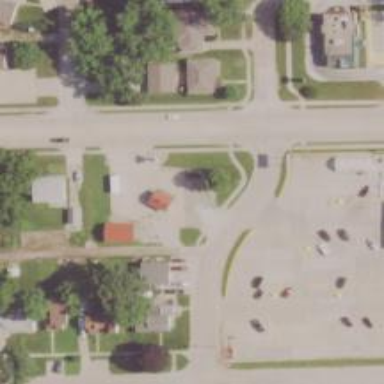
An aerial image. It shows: Alley classified as service road.